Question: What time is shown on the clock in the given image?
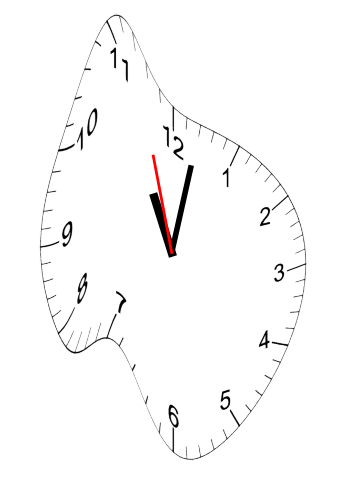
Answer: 11:01:57